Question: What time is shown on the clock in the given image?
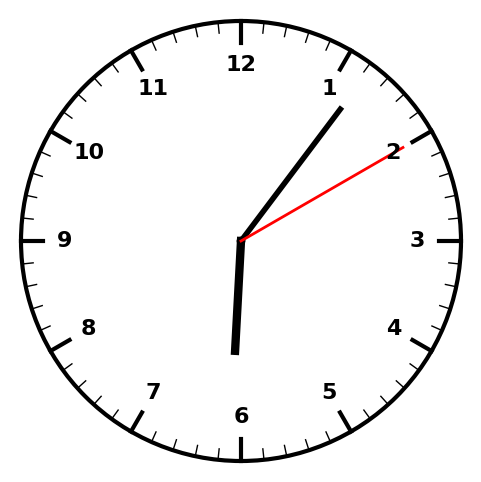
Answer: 06:06:10